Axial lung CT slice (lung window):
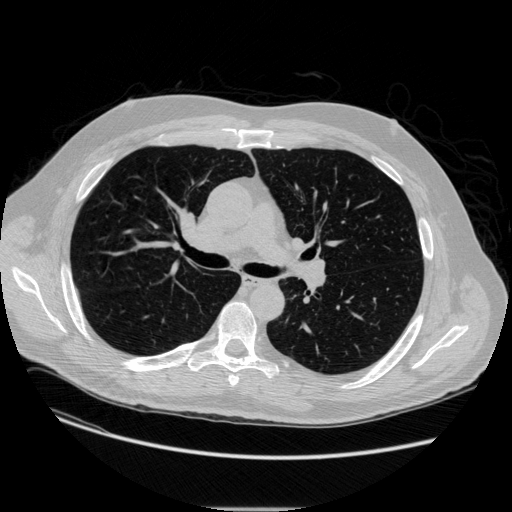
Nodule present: no